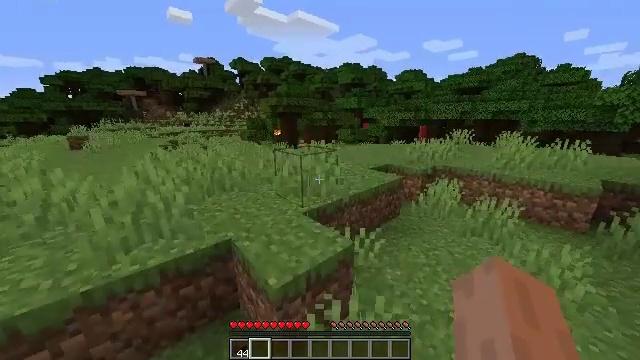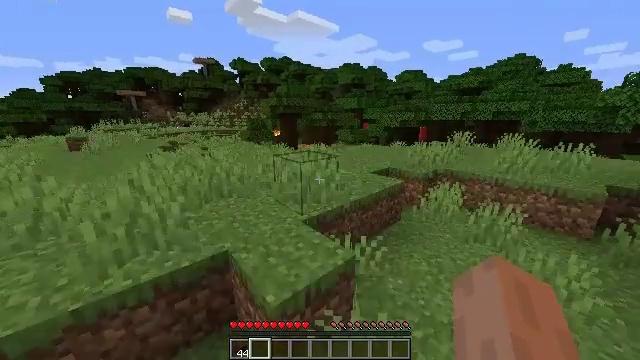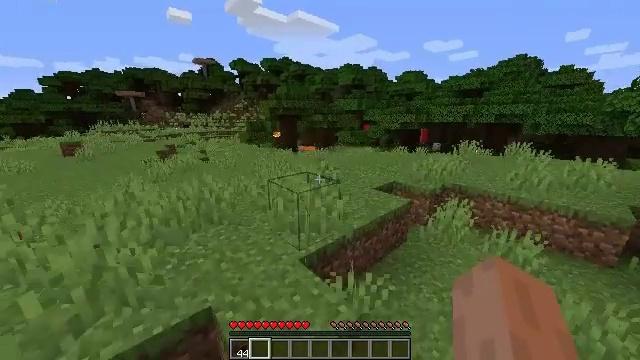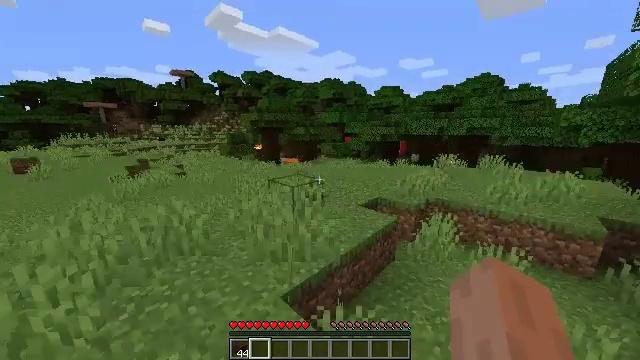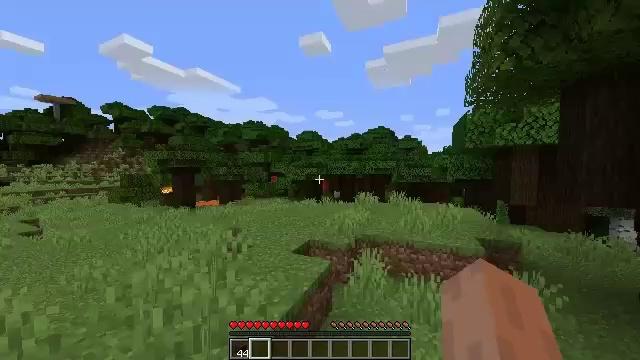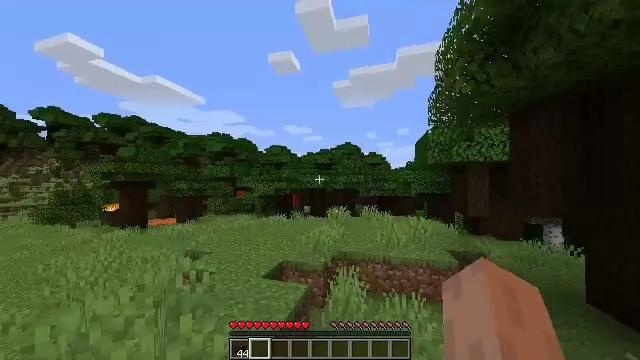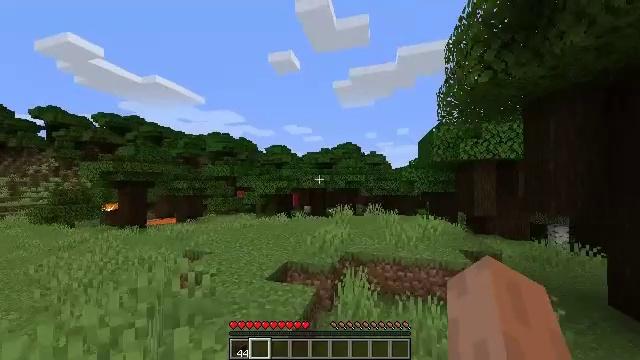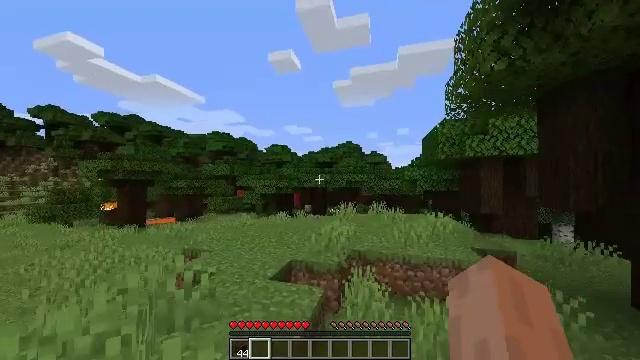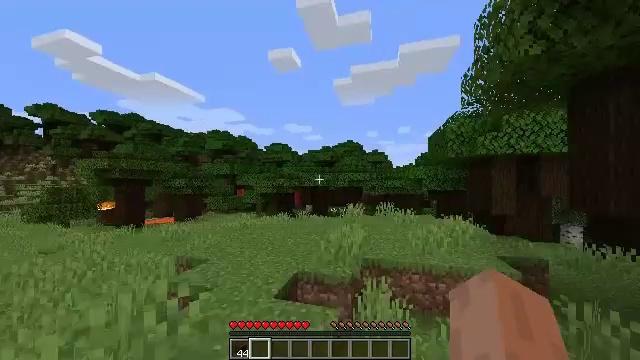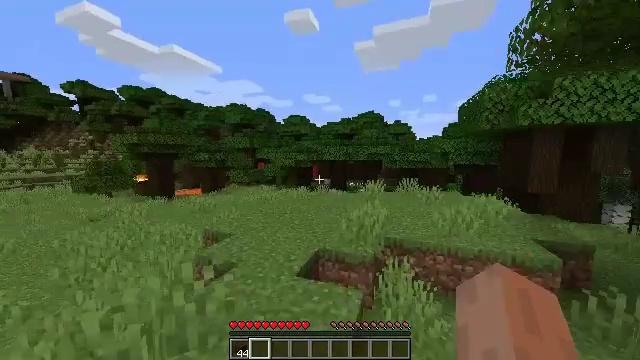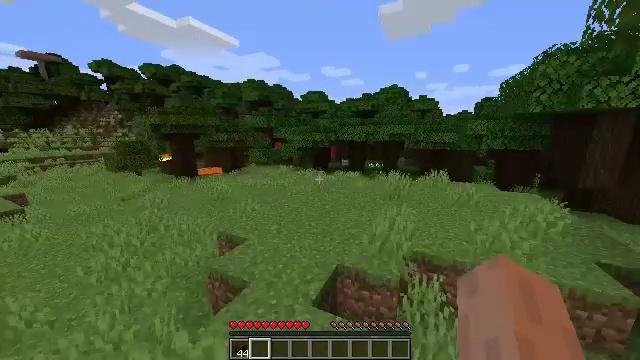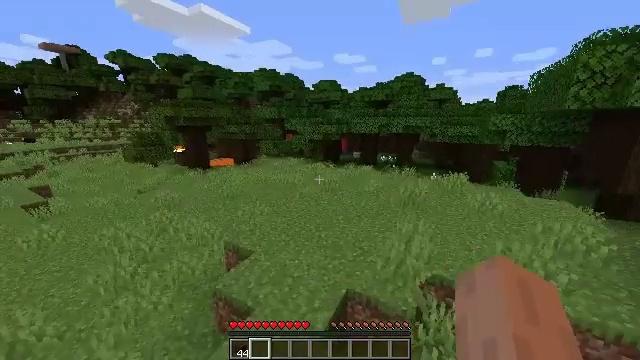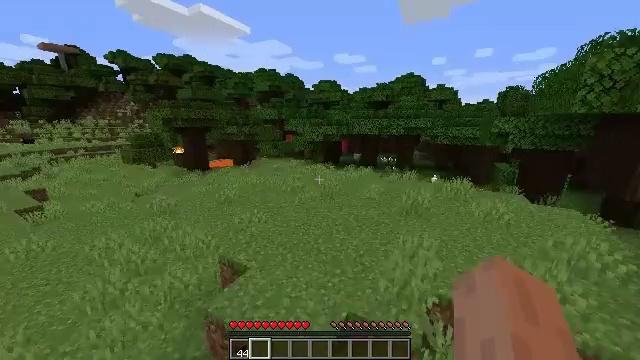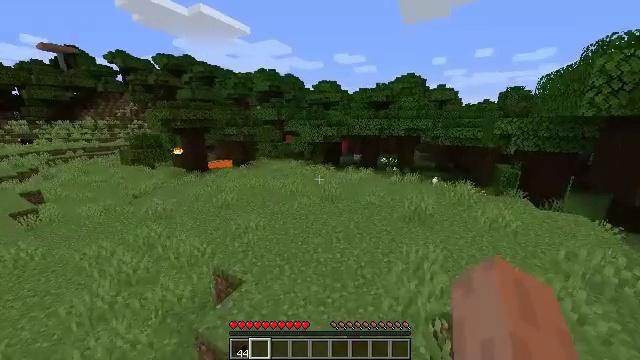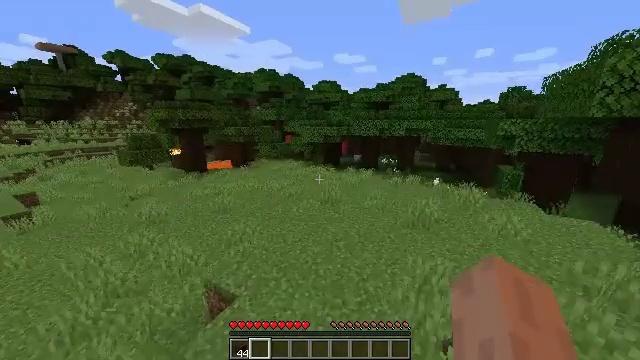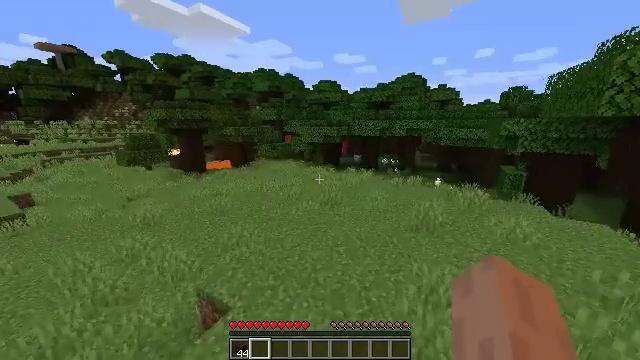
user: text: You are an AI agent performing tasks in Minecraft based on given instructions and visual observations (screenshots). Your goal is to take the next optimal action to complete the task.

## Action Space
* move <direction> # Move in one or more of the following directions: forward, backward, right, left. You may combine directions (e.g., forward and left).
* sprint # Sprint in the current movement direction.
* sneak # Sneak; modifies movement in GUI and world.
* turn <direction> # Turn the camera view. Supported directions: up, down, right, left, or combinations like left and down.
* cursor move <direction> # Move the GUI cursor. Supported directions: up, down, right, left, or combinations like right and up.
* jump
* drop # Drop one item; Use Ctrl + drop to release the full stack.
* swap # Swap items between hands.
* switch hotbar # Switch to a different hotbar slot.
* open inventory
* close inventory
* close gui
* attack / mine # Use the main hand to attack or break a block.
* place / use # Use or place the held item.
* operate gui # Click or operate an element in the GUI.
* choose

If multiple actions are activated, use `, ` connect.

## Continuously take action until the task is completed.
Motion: motion action
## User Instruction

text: Mine the peony flower from the ground.
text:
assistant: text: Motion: move forward, jump
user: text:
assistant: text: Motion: move forward, jump
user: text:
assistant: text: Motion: move forward, turn right and up, jump
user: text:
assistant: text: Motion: move forward, turn right and up, jump
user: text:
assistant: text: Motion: move forward, turn right and up, jump
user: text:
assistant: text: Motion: move forward, jump
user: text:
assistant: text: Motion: move forward, jump
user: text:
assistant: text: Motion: move forward, jump
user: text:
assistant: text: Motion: move forward, turn left and down, jump
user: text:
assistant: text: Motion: move forward, turn left and down, jump
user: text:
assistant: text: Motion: move forward, turn left and down, jump
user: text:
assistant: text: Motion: move forward, jump
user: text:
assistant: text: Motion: move forward, jump
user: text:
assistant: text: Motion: move forward, jump
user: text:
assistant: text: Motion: move forward, jump
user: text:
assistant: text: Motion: move forward, jump
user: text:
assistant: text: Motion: move forward, jump
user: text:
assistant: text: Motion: move forward, jump
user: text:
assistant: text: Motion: move forward, jump
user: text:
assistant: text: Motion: move forward, jump
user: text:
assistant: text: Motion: move forward, jump
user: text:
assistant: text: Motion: move forward, jump
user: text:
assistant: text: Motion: move forward, turn right, jump
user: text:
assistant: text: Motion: move forward, jump
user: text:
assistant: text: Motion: move forward, jump
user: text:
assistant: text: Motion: move forward, jump
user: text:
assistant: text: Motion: move forward, jump
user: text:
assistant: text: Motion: move forward, jump
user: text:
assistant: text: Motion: move forward, jump
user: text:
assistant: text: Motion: move forward, jump